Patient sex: M
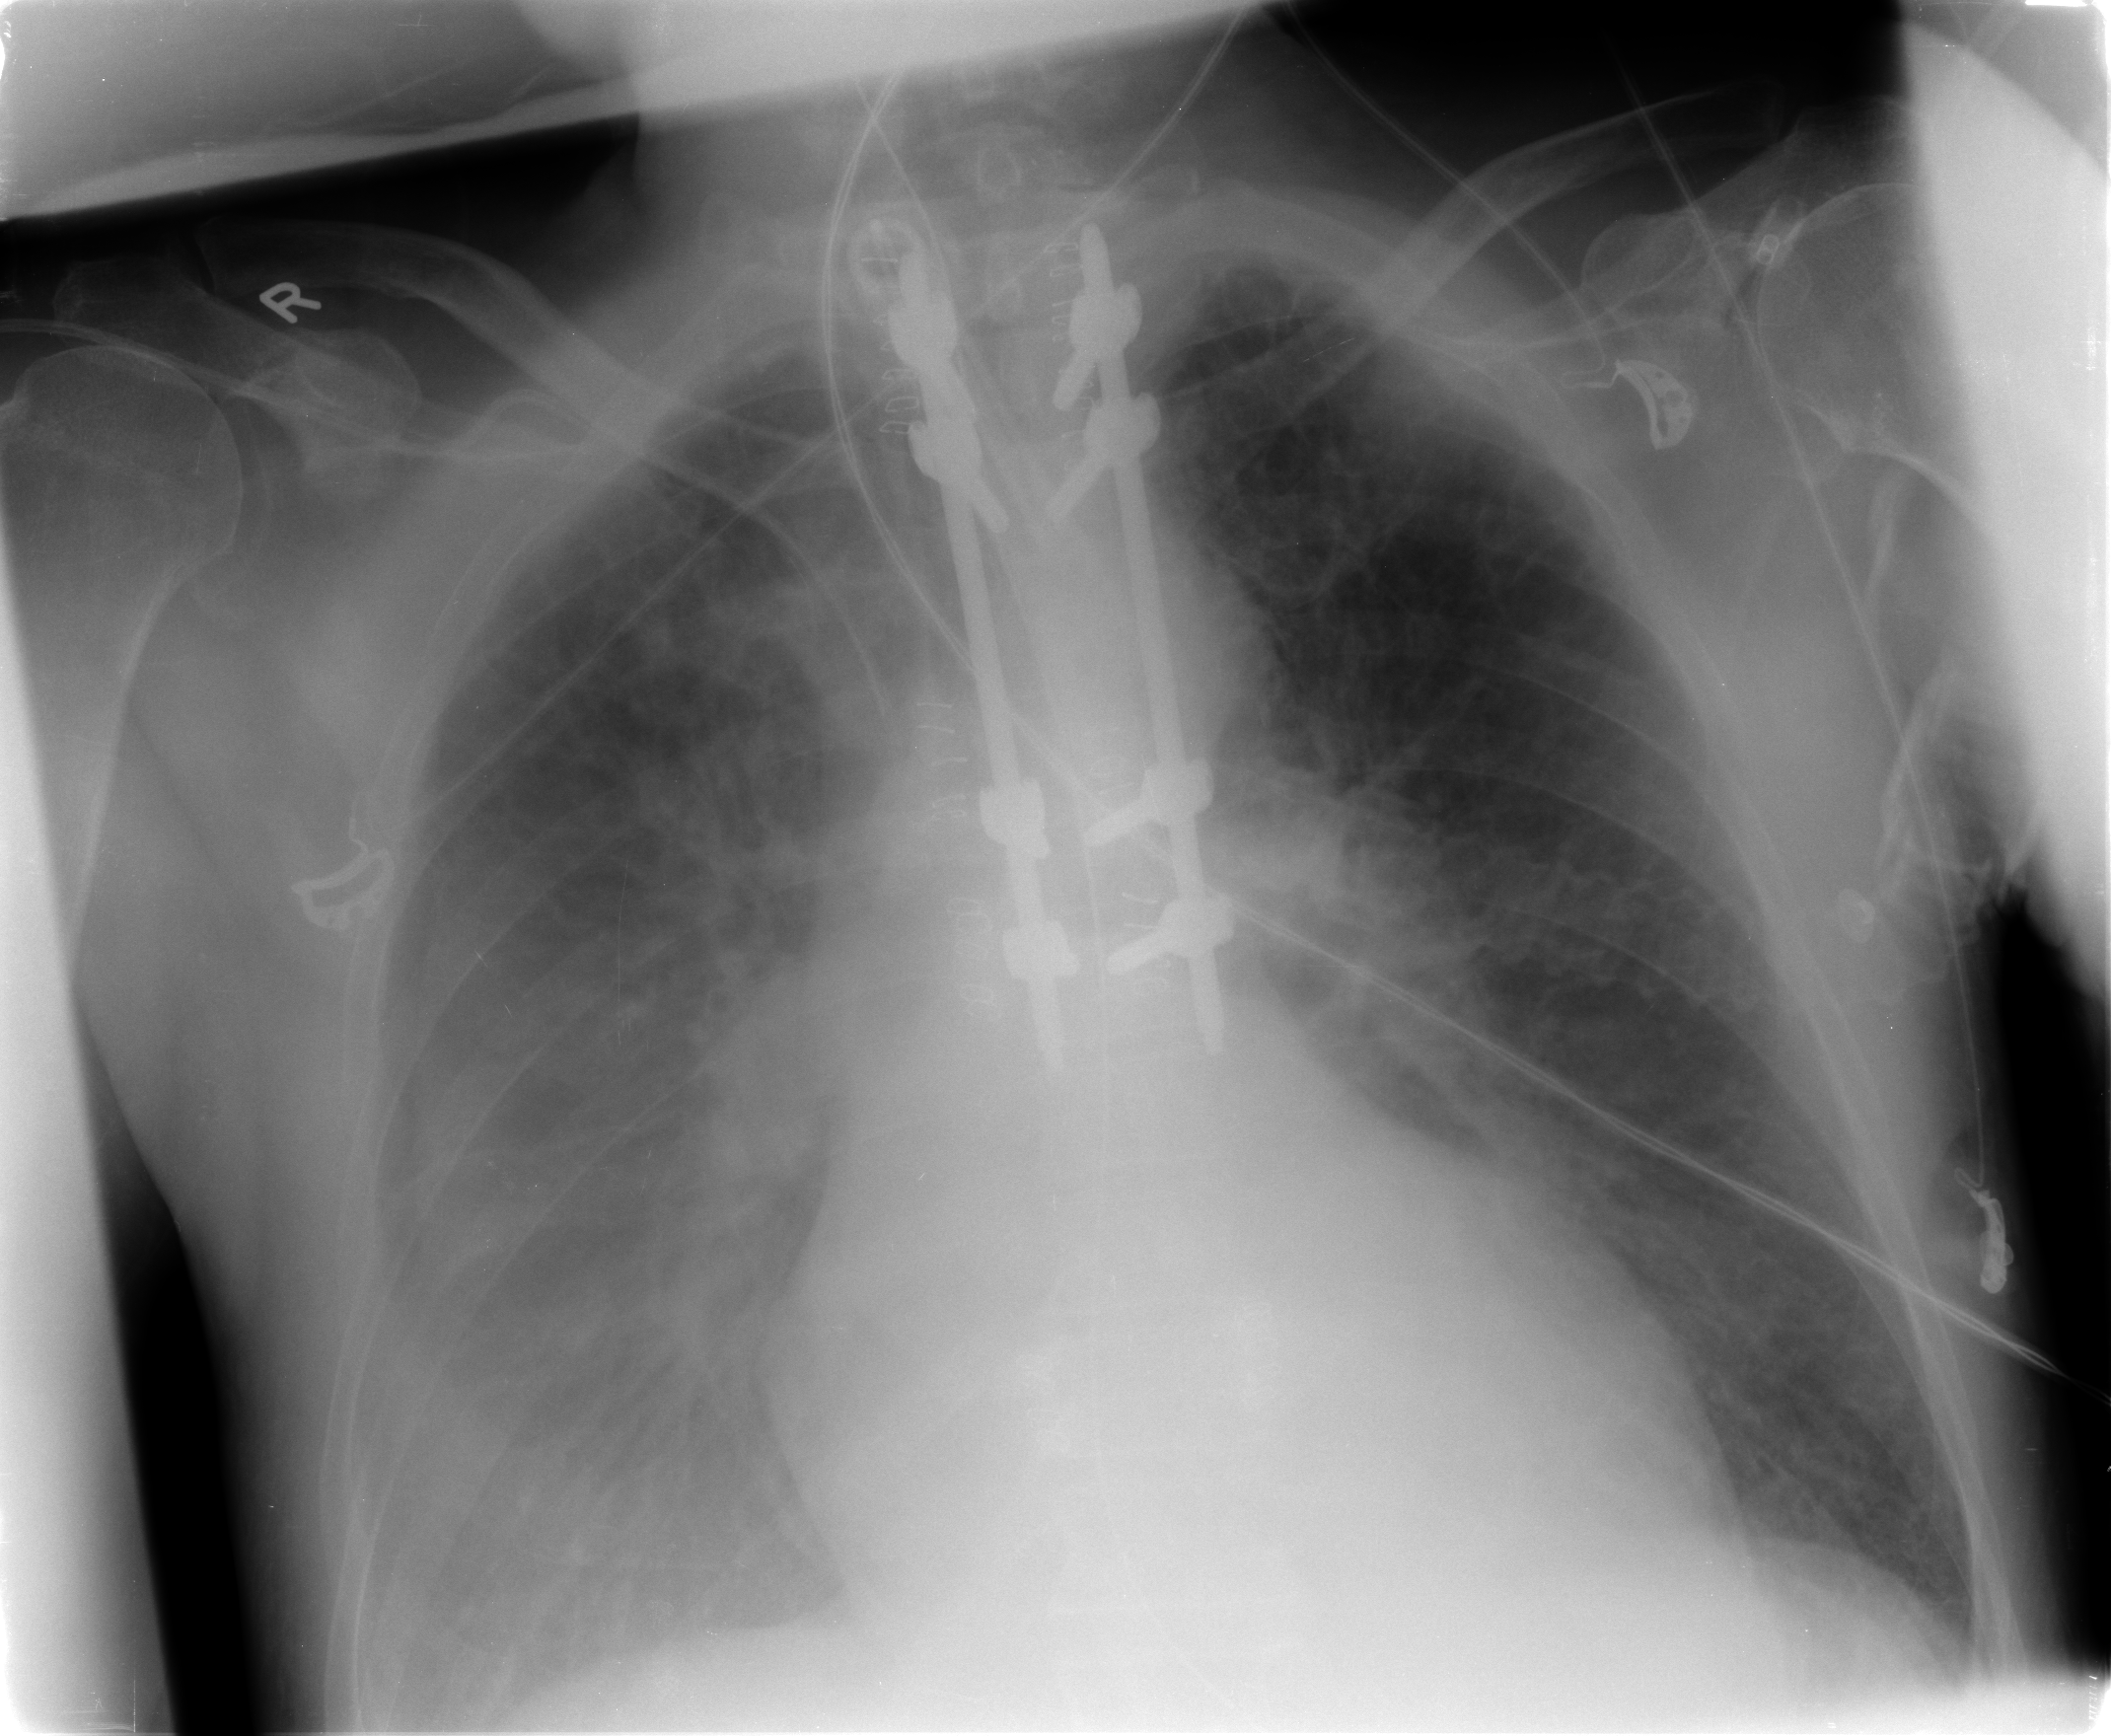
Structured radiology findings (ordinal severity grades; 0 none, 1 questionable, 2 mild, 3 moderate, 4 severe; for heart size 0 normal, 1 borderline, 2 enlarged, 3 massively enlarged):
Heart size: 2
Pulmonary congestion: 3
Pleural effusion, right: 0
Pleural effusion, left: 2
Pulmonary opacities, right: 2
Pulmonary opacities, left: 0
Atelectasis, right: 2
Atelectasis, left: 2